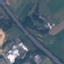
Land use / land cover class: Highway